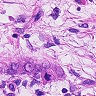
Metastatic tissue present: yes